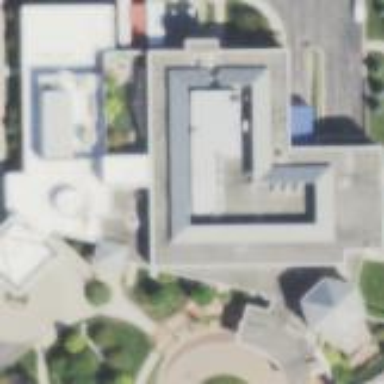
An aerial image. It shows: Hospital building.